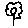
Label: flower